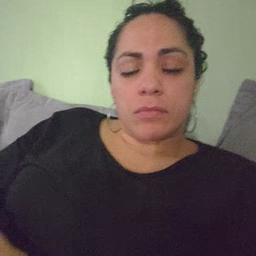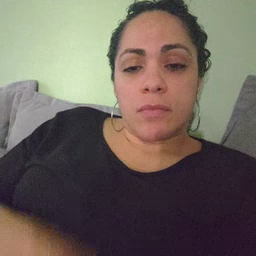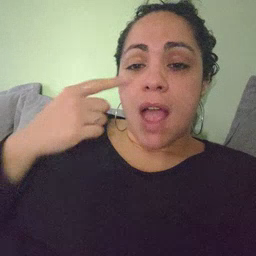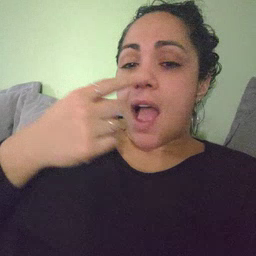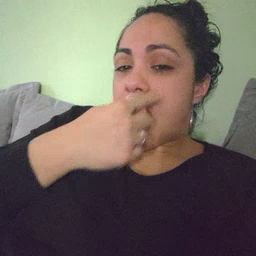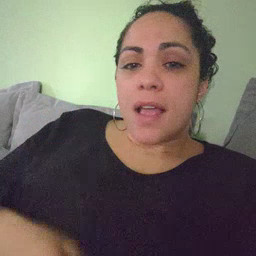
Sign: eye